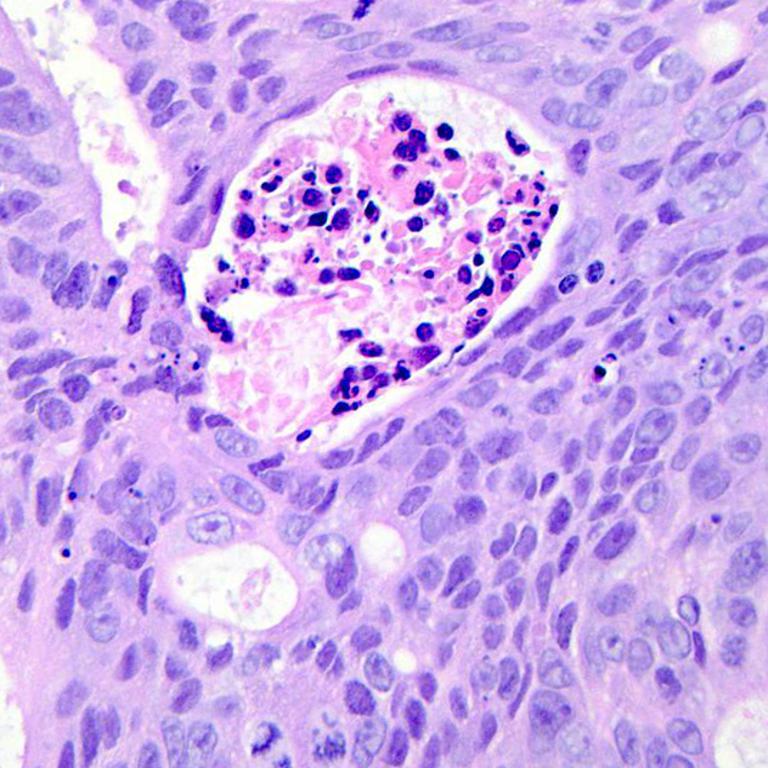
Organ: colon
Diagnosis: adenocarcinomas